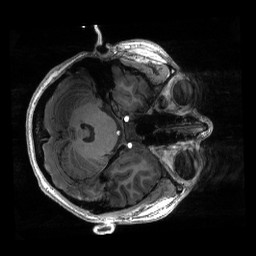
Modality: T1w
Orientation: axial
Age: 23
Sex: female
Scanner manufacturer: siemens
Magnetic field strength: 6.98 T
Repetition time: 2.53 s
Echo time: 0.00176 s